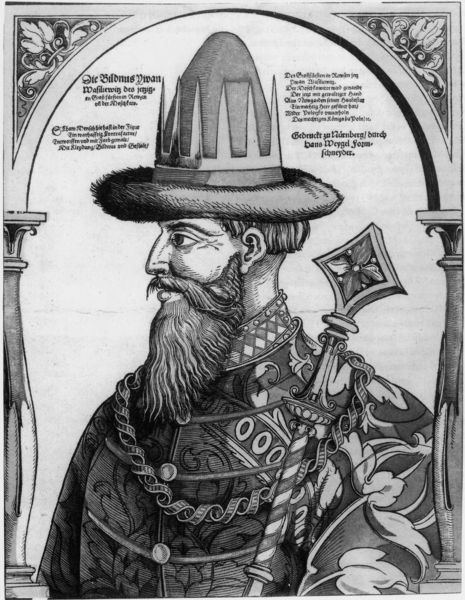
Titel: Bildnis von Zar Ivan Vasilievitch dem Schrecklichen
Künstler: Erhard Schön
Institution: (Seriendruck)
Schlagwörter: blätter, dunkel, mann, schatten, umhang, weiß, dreieck, blume, blumen, frisur, grau, haar, hell, hut, kleid, licht, mund, nase, ohr, profil, schmuck, schwarz, säule, säulen, zeichnung, blick, muster, ornament, anzug, bart, jacke, mütze, schnurrbart, architektur, gesicht, kleidung, kragen, mensch, pelz, rahmen, vollbart, bildnis, herr, portrait, porträt, auge, gewand, haare, mantel, stickerei, stoff, girlande, pflanzen, kinn, knopf, krone, lippen, potrait, renaissance, schulter, stock, ranken, fell, holzschnitt, schrift, seitlich, papier, bogen, stab, kette, grafik, graphik, rundbogen, kaiser, könig, schnurbart, inschrift, floral, ornamente, verzierung, kordel, wange, knöpfe, jackett, krempe, halskette, zinnen, torbogen, links, druck, druckgraphik, schwarzweiss, schraffur, radierung, stich, seite, schwert, text, uniform, beschriftung, herrscher, brokat, fürst, pupille, zwickel, ecken, rauten, zacken, knauf, pelzhut, besatz, edelmann, textil, kupferstich, verzierungen, insignien, zepter, szepter, zar, latein, lateinisch, entasis, lid, rautenmuster, krohne, herrscherr, portugiese, ppelz, 16. jahrhundert, ornament#, iwan, spiralkette, skepter, fellkrone, ekrone